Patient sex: M
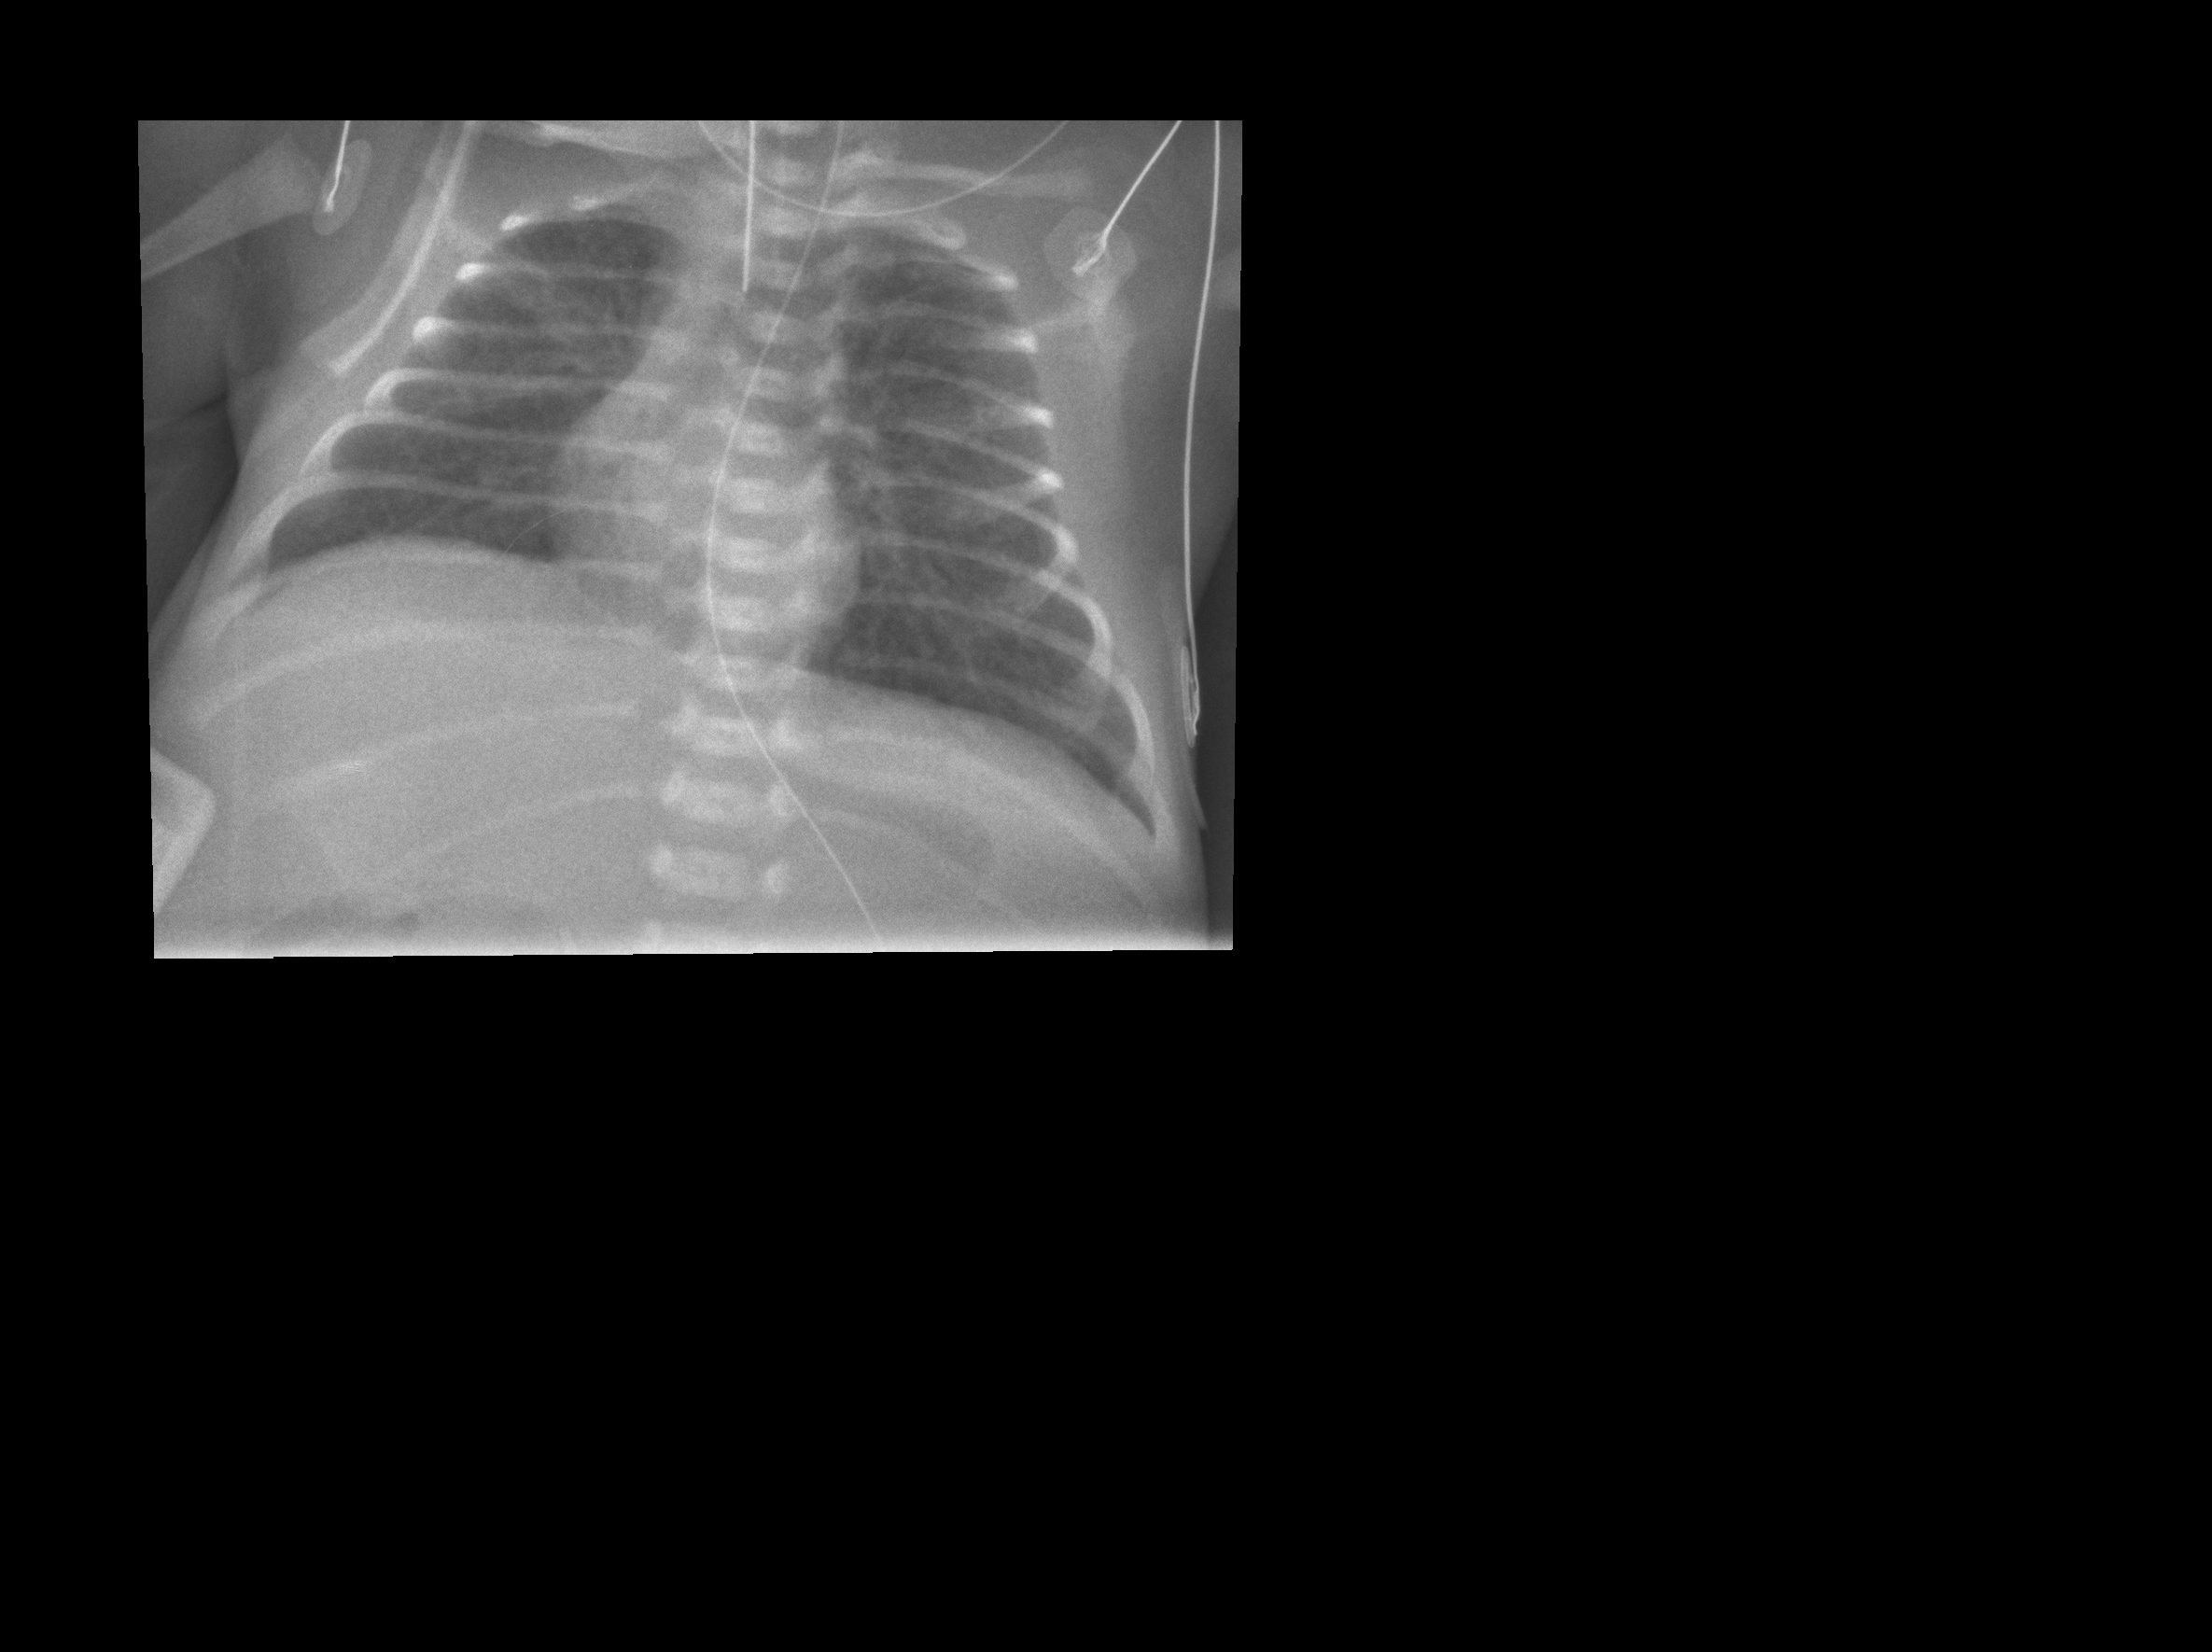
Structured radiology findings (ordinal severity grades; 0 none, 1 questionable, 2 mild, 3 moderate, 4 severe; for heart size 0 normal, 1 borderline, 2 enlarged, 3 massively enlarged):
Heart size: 0
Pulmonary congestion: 0
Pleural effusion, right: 0
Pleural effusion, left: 0
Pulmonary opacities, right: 1
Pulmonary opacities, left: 1
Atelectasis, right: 0
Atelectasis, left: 0